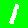
Digit: 1